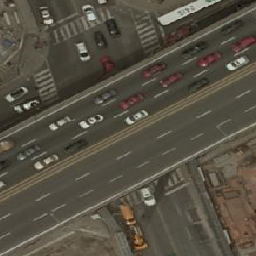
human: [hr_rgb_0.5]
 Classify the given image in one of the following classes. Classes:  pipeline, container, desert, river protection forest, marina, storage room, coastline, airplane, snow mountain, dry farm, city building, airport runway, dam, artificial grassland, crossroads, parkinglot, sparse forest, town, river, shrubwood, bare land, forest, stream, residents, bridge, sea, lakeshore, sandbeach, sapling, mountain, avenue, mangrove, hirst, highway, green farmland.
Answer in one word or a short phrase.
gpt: highway